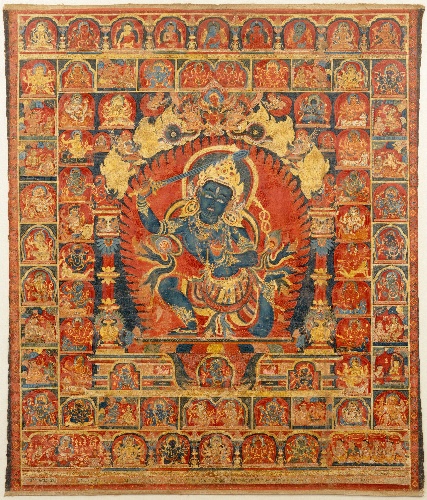
Date: equivalent to February / March 1322
Object type: Tangka
Classification: Paintings
Medium: Distemper and gold on cloth
Culture: Nepal, Kathmandu Valley
Period: Early Malla period, dated the month of Phalguna (likely) 443 NS
Dimensions: Overall: 32 x 26 1/2 in. (81.3 x 67.3 cm)
Department: Asian Art
Credit line: Gift of Perry J. Lewis, 1994
Accession year: 1994
Repository: Metropolitan Museum of Art, New York, NY
Tags: Swords|Buddhism|Manjushri